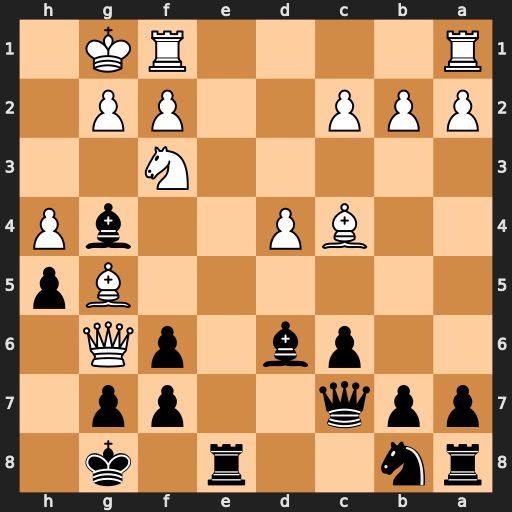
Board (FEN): rn2r1k1/ppq2pp1/2pb1pQ1/6Bp/2BP2bP/5N2/PPP2PP1/R4RK1
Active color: b
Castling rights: -
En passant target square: -
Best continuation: Be6 Bxe6 Rxe6